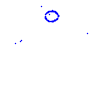
Particle: proton